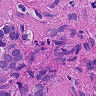
Metastatic tissue present: yes